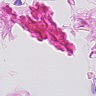
Metastatic tissue present: no